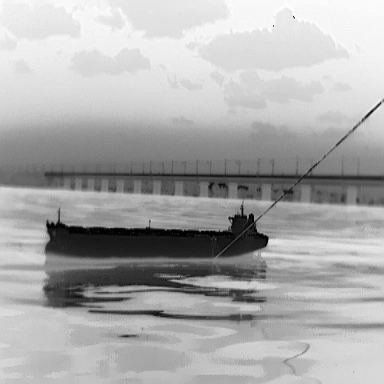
There is a liner in the infrared image.